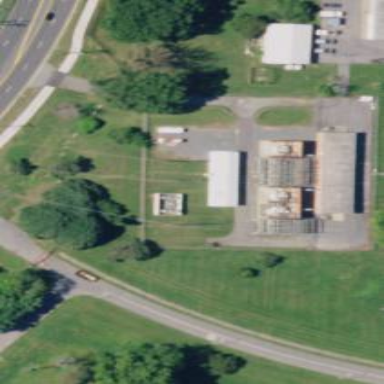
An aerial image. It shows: Industrial power substation.